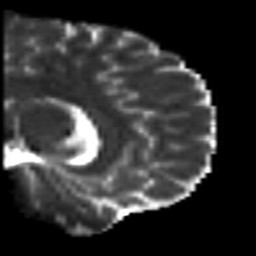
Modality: T2w
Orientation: sagittal
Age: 29
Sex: male
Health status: healthy
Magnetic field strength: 3 T
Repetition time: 7 s
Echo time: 0.0926 s